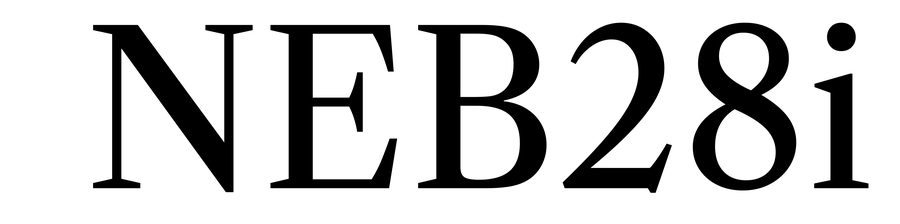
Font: LibreCaslonText_Regular